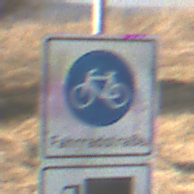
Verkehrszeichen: BeginnFahrradstrasse
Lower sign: MehrspurigeFahrzeugeFrei3
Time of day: MorningAfternoon
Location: Outdoor (Nature)
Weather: PartlyCloudy
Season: NotSpecified
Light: Natural